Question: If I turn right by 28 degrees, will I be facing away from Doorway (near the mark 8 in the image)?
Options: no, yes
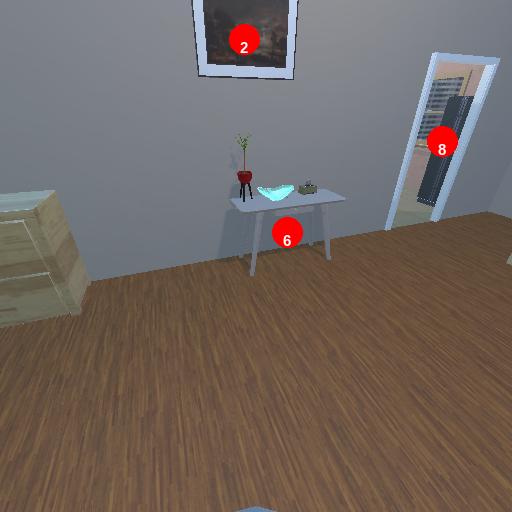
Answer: no